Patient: sex F, age 75
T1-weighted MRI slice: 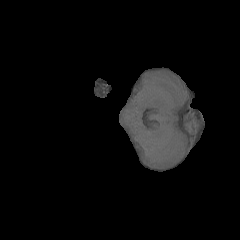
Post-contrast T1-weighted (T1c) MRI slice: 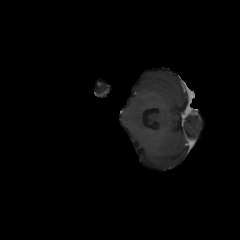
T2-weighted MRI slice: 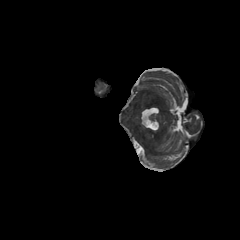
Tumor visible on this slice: no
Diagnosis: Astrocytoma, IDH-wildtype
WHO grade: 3